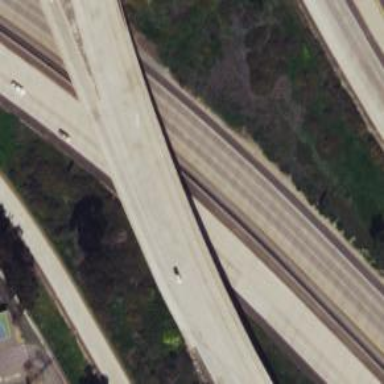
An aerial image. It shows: Bridge over motorway_link.